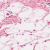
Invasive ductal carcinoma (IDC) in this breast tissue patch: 0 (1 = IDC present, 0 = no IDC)